Question: I am trying to get black color by combining 3 colors (red, yellow, blue) in CSS, but something went wrong...
How can I get black color using opacity?

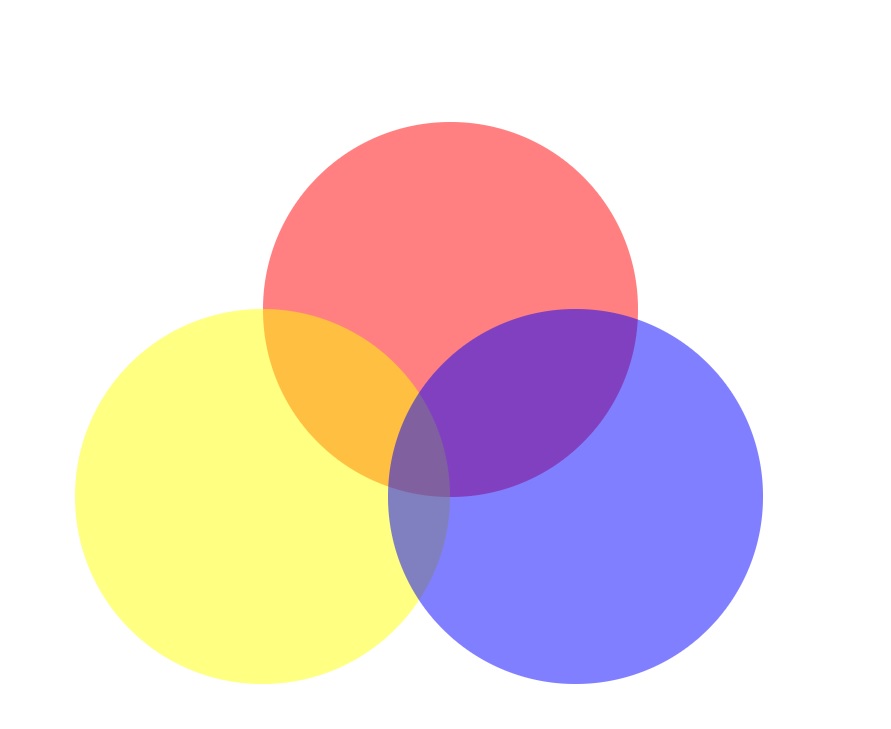
Answer: Opacity wont get you any close to what you try. Opacity will always be white-grey'ish. Opacity is also not the same as transparency and causing a variaty of different issues because it is rendered last (e.g. links and buttons won't work).
That image you displaying works with transparency. In fact the colors use a 'rgba' value. RGBA stands for 'Red' - 'Green' - 'Blue' - 'Alpha'. Alpha is the opaque or transparency. The RGB goes from 0 (0% saturation = black) up to 255 (50.2% saturation contrast = "normal" color). Because of the transparency the color will mix and blend. To have the blending appear darker, you can either raise the Alpha value or lower the color values.
'''
.container {
width: 80vh;
height: 80vh;
margin: 10vh auto;
position: relative;
}
.container div {
height: 50vh;
width: 50vh;
border-radius: 50%;
position: absolute;
}
.container div:nth-child(1) {
background-color: rgba(200, 0, 0, 0.6);
top: 5%;
left: 5%;
}
.container div:nth-child(2) {
background-color: rgba(0, 200, 0, 0.6);
top: 5%;
right: 5%;
}
.container div:nth-child(3) {
background-color: rgba(0, 0, 200, 0.6);
bottom: 5%;
left: 20%;
}
'''
'''
<div class="container">
<div></div>
<div></div>
<div></div>
</div>
'''